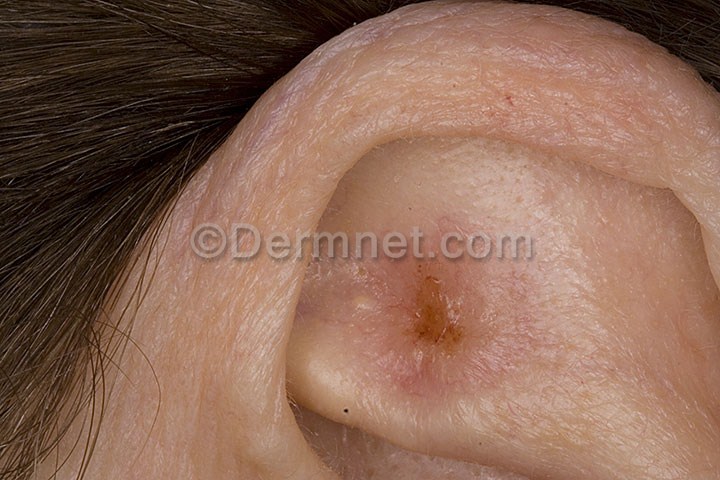
Disease: Actinic Keratosis Basal Cell Carcinoma and other Malignant Lesions